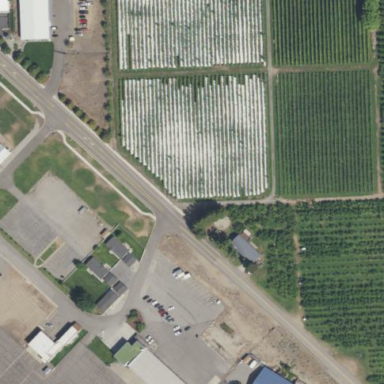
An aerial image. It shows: Orchard.